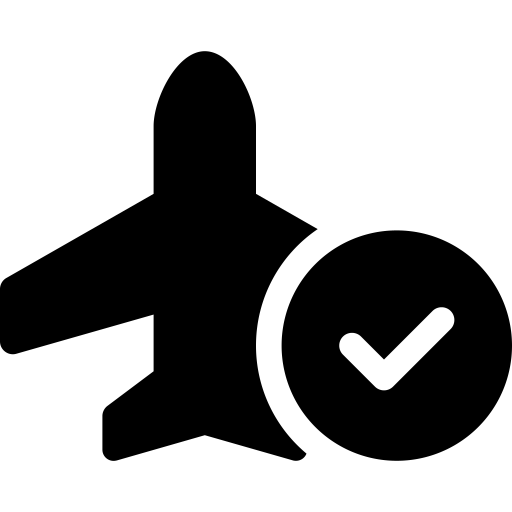
Tags: icon, FontAwesome, fa-icon, solid, plane, circle, check